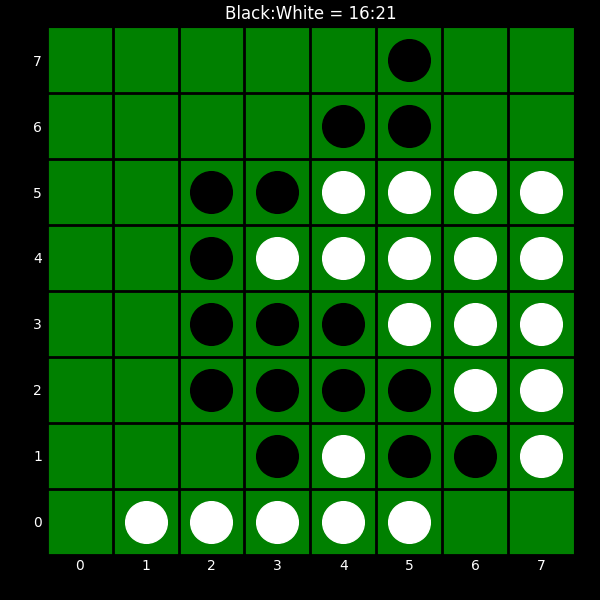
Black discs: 16
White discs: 21